Question: I plot a bar graph using and everything works fine. When the on X-axis is too lengthy for each data point, then the text overlaps like shown in the figure. I also tried to rotate the alignment to and degrees, but the text goes beyond the frame.

'''
X = [1,2,3,4,5,6]
Y = [55,46,46,36,27,9]
point_labels =[50,38,25,6,6,6]
fig, axes = plt.subplots(1)
ax2 = axes
n=7
ind=np.arange(n)
width=0.1
axis_font = {'fontname':'Arial', 'size':'11'}
Color = ['0.1','0.2','0.3','0.4','0.5','0.6']
bar = ax2.bar(X,Y,align="center",width=0.5,color=Color)
bar[0].set_color('r')
plt.xticks(ind+width/2, ('','Insufficient skills','Complex hardware and software','High initial investments','Complexity in collection and storing data','Insufficient hardware power for computing','Data collaboration'),horizontalalignment='center')
plt.ylabel('in precentage (%)')
text(4.6,52, '100% = 11 responses', style='italic',bbox={'facecolor':'red', 'alpha':0.5, 'pad':10})
axes.yaxis.grid()
axes.set_ylim([0,60])
plt.show()
'''
Can anyone suggest an idea to fix this?
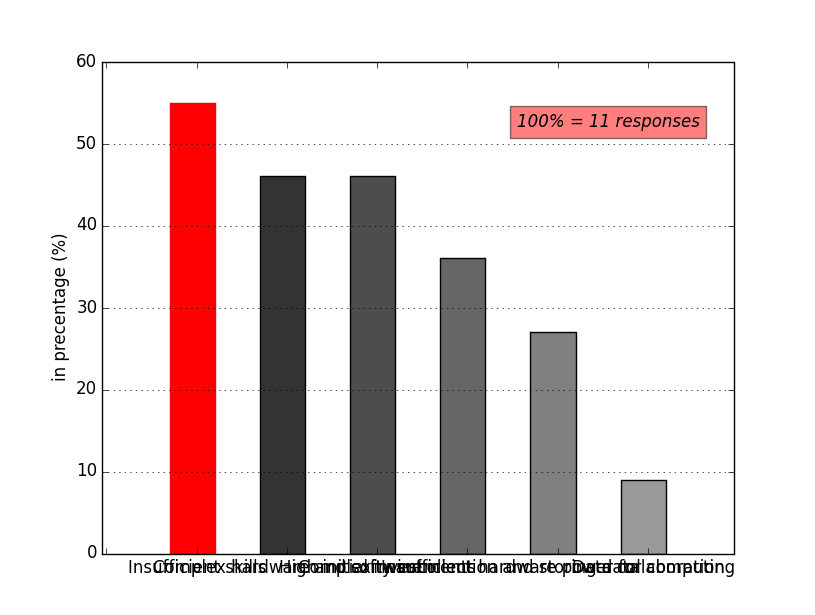
Answer: The best I can come up with is set the rotation as vertical changing the figure extension and run a 'plt.tight_layout()'.
Those would be the last 3 lines of your code:
'''
mngr = plt.get_current_fig_manager()
mngr.window.setGeometry(50,50,960, 640)
plt.tight_layout()
'''
Alternatively, you should use multi lines with '
'.
See <URL>